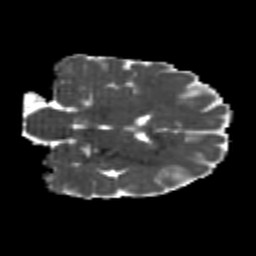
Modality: MD
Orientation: coronal
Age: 25
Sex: female
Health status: healthy
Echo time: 0.074 s